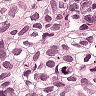
Metastatic tissue present: yes